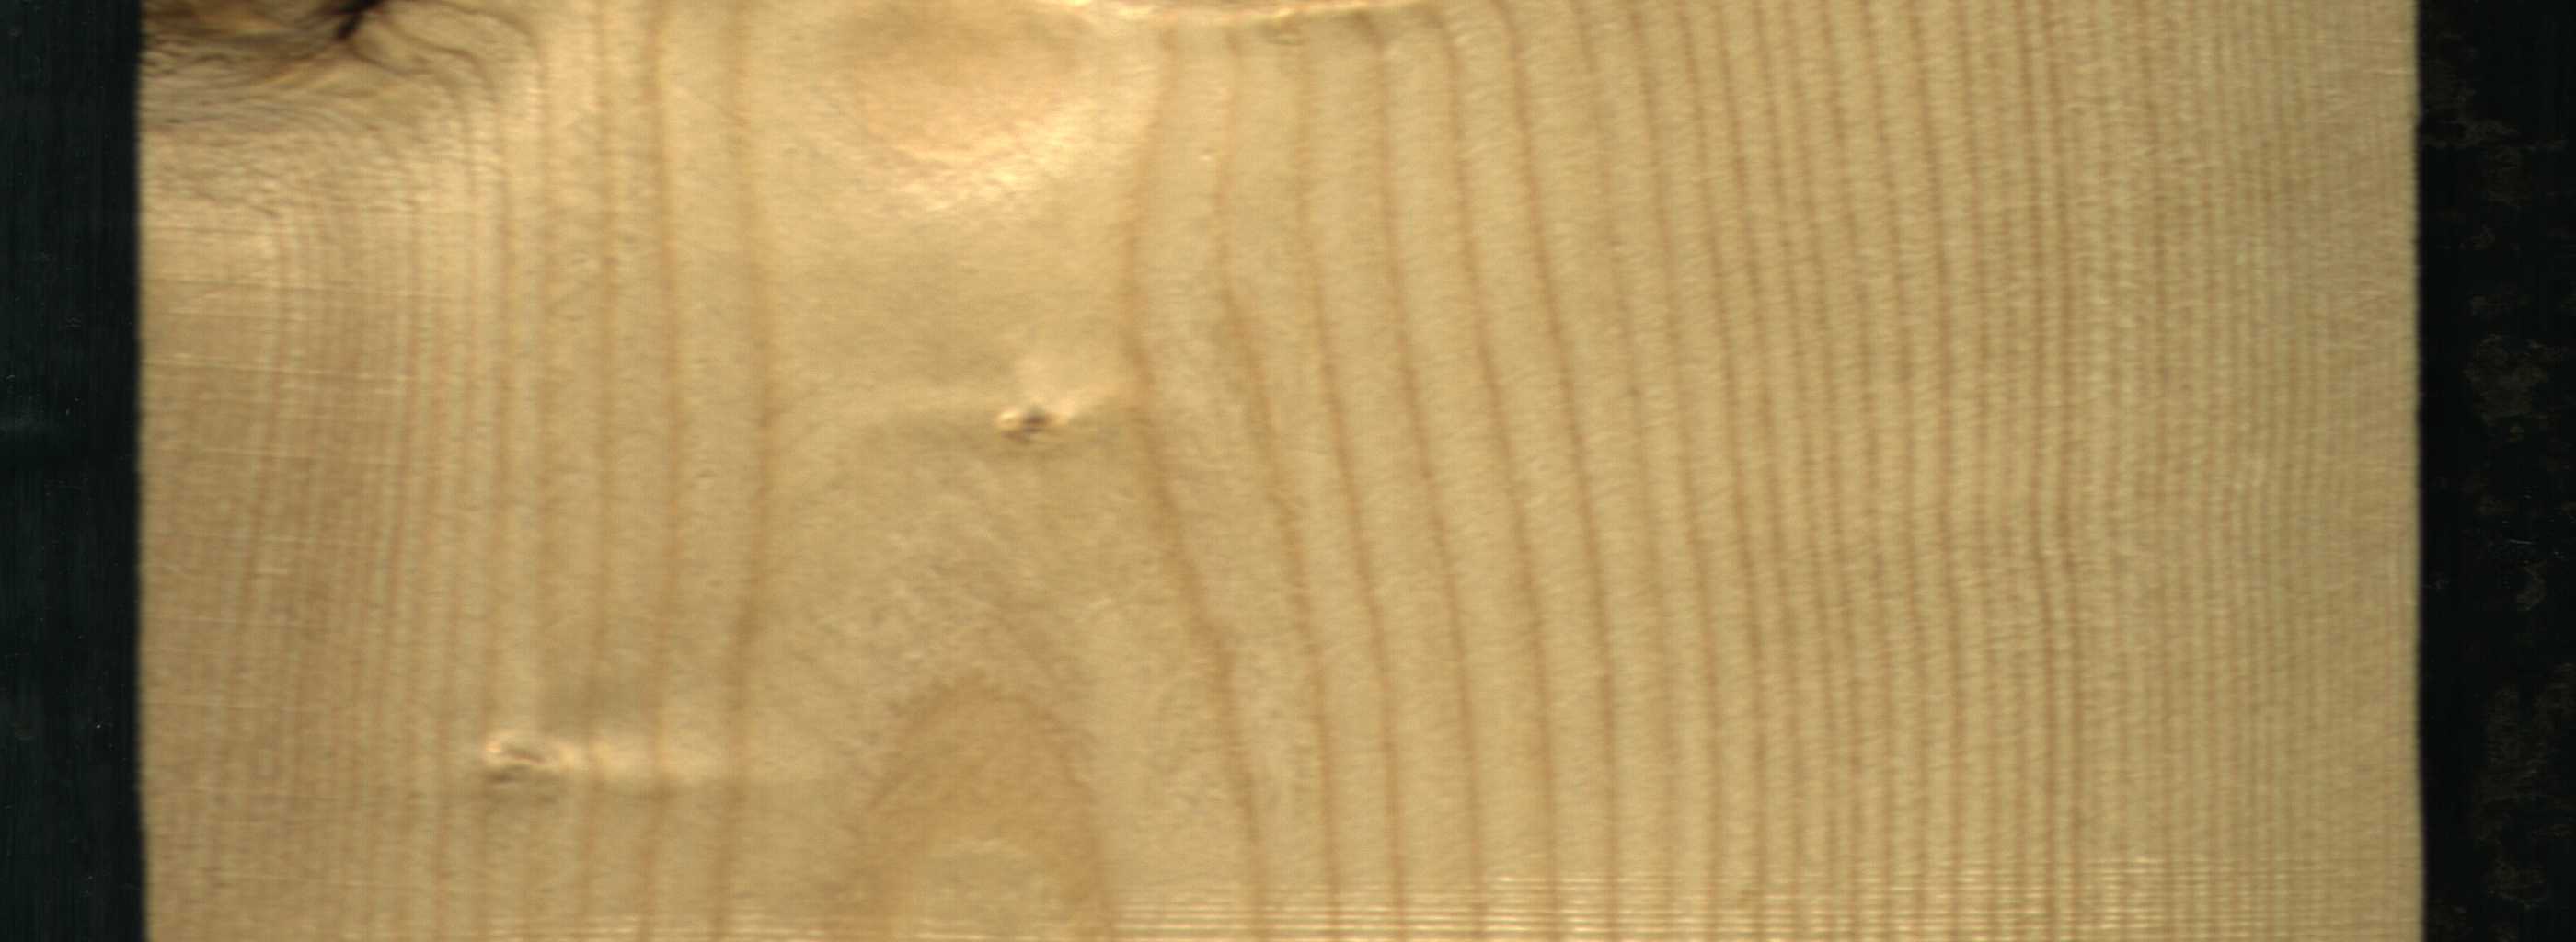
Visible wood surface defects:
Live_Knot